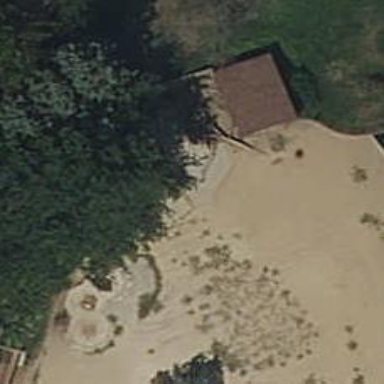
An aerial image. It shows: Natural area covered with sand.